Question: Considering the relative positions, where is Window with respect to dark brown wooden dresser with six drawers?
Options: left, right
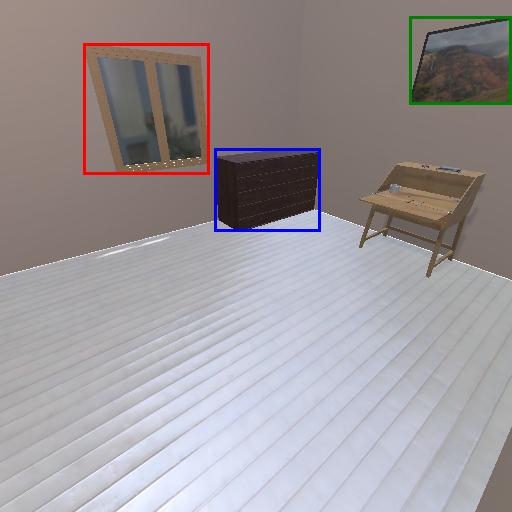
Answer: left